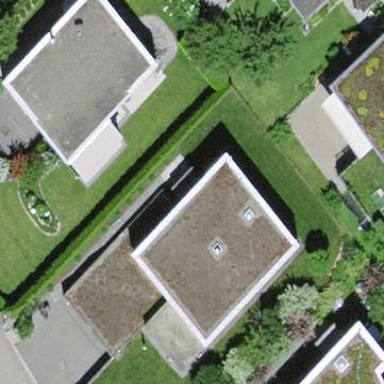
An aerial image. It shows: Residential building.